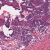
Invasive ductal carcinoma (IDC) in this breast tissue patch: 0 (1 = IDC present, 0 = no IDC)